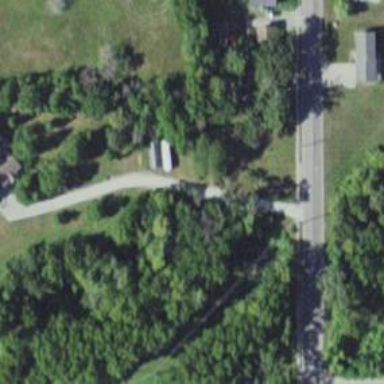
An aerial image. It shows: Driveway leading to service road.